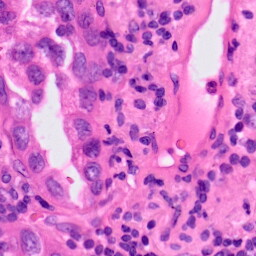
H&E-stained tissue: Lung